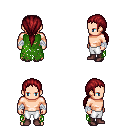
a pixel art fantasy rpg character, male body template, human, light skin, green tattered cape, white pants, brunette ponytail hairstyle, white cloth bandages, maroon shoes, four views (front, back, left, right), 2x2 character sprite sheet, small pixel art, hard edges, no anti-aliasing